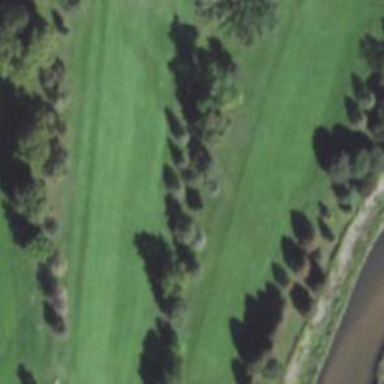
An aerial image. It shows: Golf hole for the sport of golf.